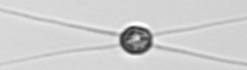
Label: Chaetoceros_danicus